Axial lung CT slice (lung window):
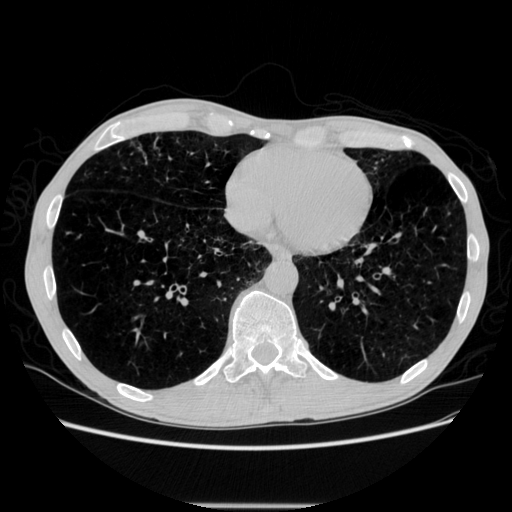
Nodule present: no